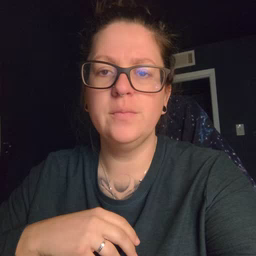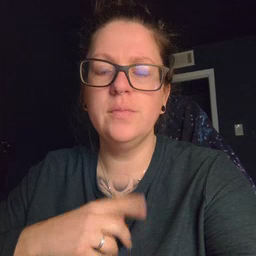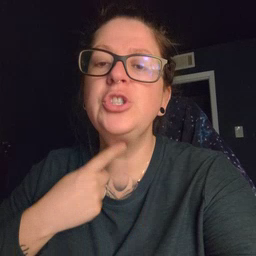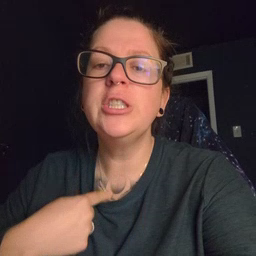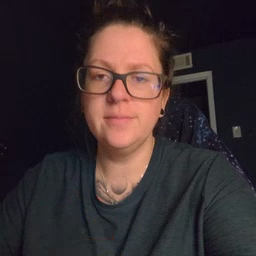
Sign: thirsty